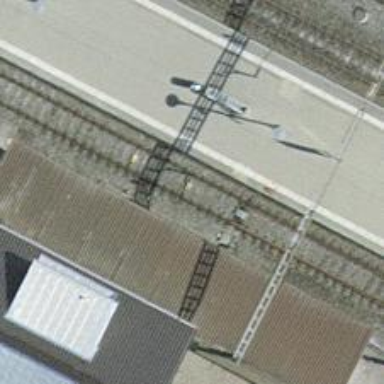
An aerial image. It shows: Railway stop with public transport stop position.